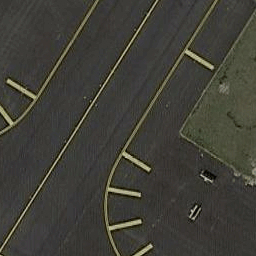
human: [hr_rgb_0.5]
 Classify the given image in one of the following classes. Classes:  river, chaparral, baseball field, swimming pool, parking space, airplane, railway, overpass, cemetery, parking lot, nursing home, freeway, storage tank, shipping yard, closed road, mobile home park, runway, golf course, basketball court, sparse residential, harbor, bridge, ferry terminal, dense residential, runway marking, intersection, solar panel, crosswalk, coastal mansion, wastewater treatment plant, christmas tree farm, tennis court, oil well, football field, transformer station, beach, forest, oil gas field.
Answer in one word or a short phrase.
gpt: runway marking